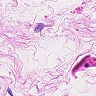
Metastatic tissue present: no